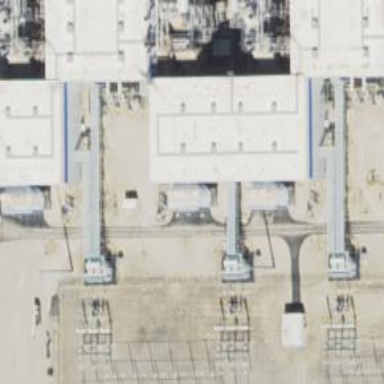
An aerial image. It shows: Gas-powered generator.